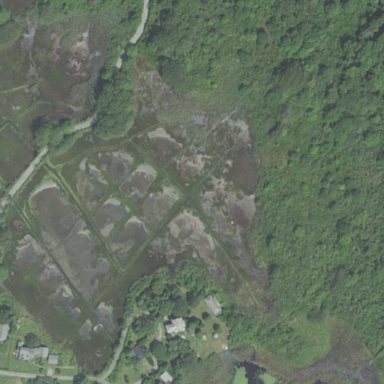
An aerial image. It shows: Saltmarsh wetland.